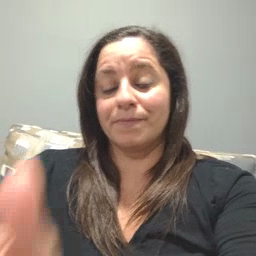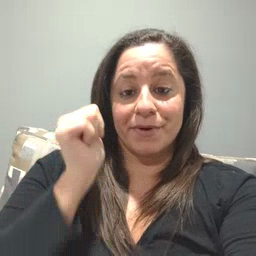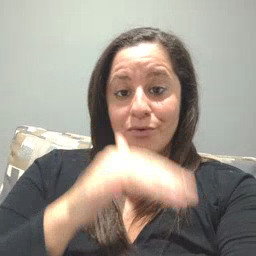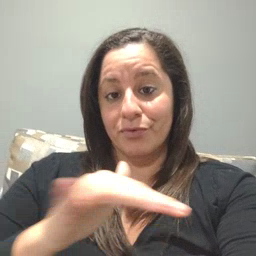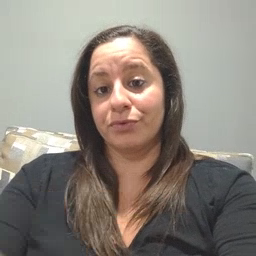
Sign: backyard